Question: Is there a way to apply PixelSnapping on movieclips/sprites and not just on bitmaps? Caching them as bitmap doesn't help. Any trick?

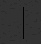
Answer: If its during motions, you an try by using a tween engine like <URL>, that has a property to round the modified properties of your items during the movement.
If you're just trying to have round positions of things like that, you can try to round manually the properties when modifying them :
'''
myClip.x = Math.round(myClip.x);
'''
or just
'''
myClip.x = int(myClip.x)
'''